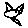
Label: bird